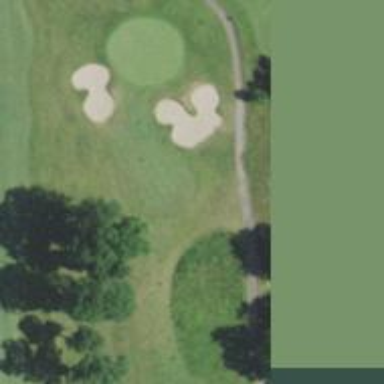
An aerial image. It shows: Golf hole.